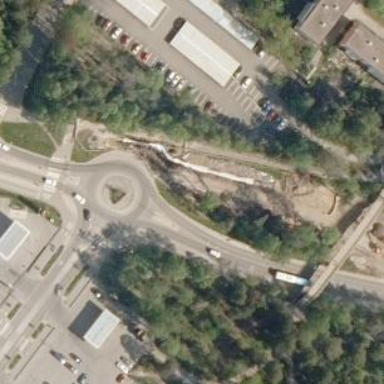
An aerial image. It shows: Asphalt road that is secondary route leading to roundabout.